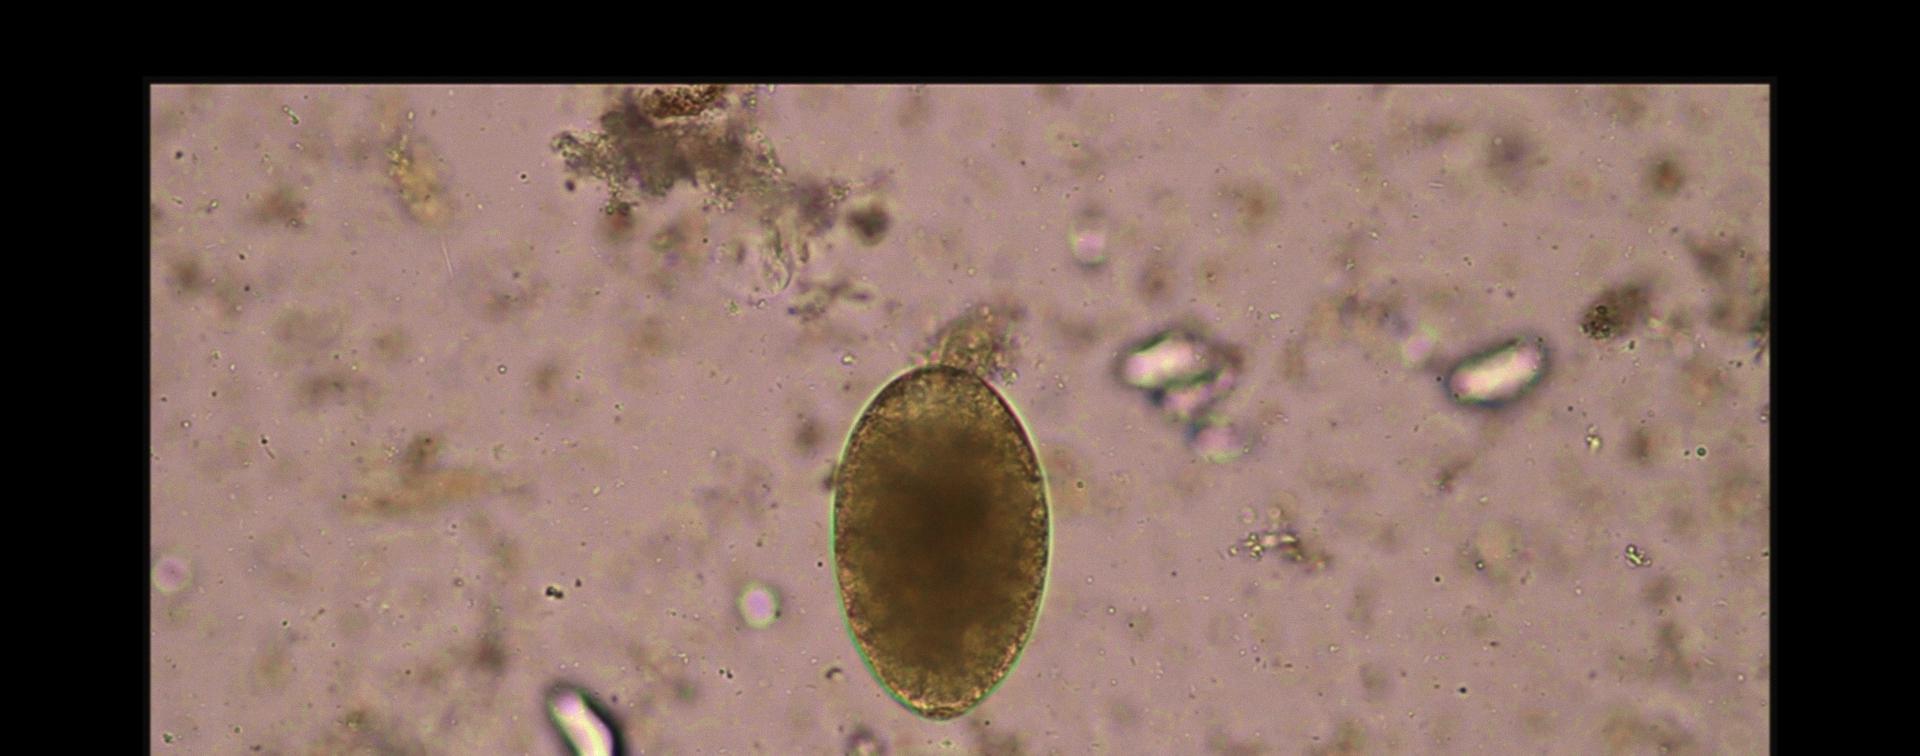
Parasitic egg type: Fasciolopsis buski